Question: I have rendered a very rough model of a molecule that consists of 7 helices and would like to ask if there is anyway possible to allow the helices themselves to tilt (rotate) in certain ways so as to interact with one another. For clarity, I insert an image of my program output (although for an orthographic projection, so it appears as the projection of a 3D helix onto a 2D plane).

I have included the code for rending a single helix (all others are the same).
Would it be useful to store the geometry of my objects in vertex arrays instead of rendering them each time separately for the 7 different colors? (Each helix consists of 36,000 vertices and I am concerned that the arrays might get large enough to cause serious performance issues?)
I understand the matrix stack is the data structure for performing multiple consecutive individual transformations on particular objects, but I not sure how exactly to specify so that an entire one of my helices can tilt? (glRotatef does not actually tilt the helices for some reason)
'''
/*HELIX RENDERING*/
glLoadIdentity();
glMatrixMode(GL_MODELVIEW);
glPushMatrix();
glTranslatef(0.0, 100.0, -5.0); //Move Position
glRotatef(90.0, 0.0, 0.0, 0.0);
glBegin(GL_LINE_STRIP);
for(theta = 0.0; theta <= 360.0; theta += 0.01) {
x = r*(cosf(theta));
y = r*(sinf(theta));
z = c*theta;
glVertex3f(x,y,z);
glColor3f(1.0, 1.0, 0.0);
}
glEnd();
glPopMatrix();
'''
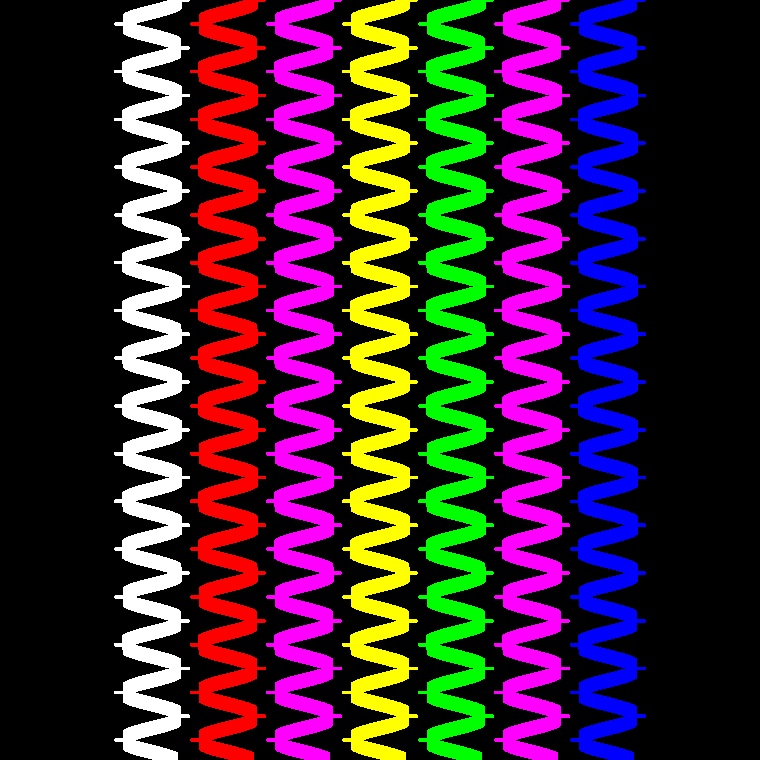
Answer: > Would it be useful to store the
geometry of my objects in vertex
arrays instead of rendering them each
time separately for the 7 different
colors? (Each helix consists of 36,000
vertices and I am concerned that the
arrays might get large enough to cause
serious performance issues?
Drawing geometry using vertex arrays always makes sense. And in your case, the overhead caused by those 36k * (5 floating pointer operations + 2 function calls) will seriously affect your performance. Using vertex arrays will give you a 100x performance gain easily, just because you're not recreating the data each and every call.
You may also be interested in not using lines, since you can't shade those in any useful way. I'd render those helices by creating basic building blocks, created from ellipses extruded along the helical. One basic block for the intra helix and two caps. The chirality is easily changed by mirroring along one axis. With modern OpenGL implementations you can implement instancing on the intra-helix-element to further increase performance.
If you want to flex the helix, I'd do this using skeletal skinning.